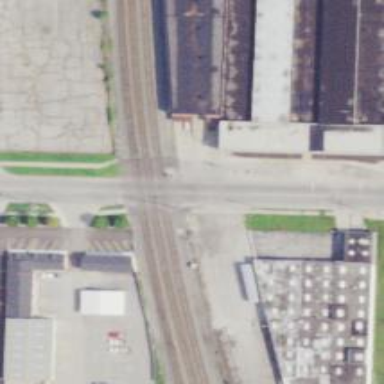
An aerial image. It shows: Railway crossing.